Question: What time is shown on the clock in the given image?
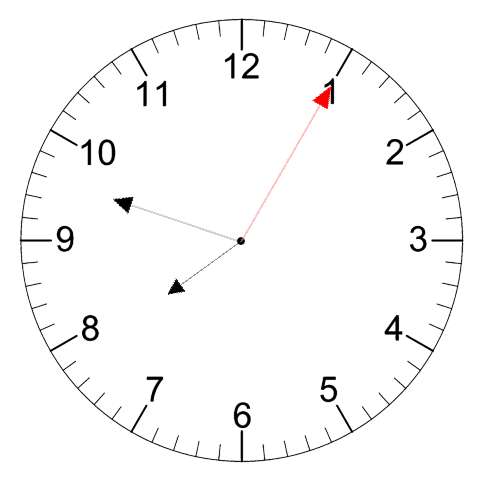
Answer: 07:48:05